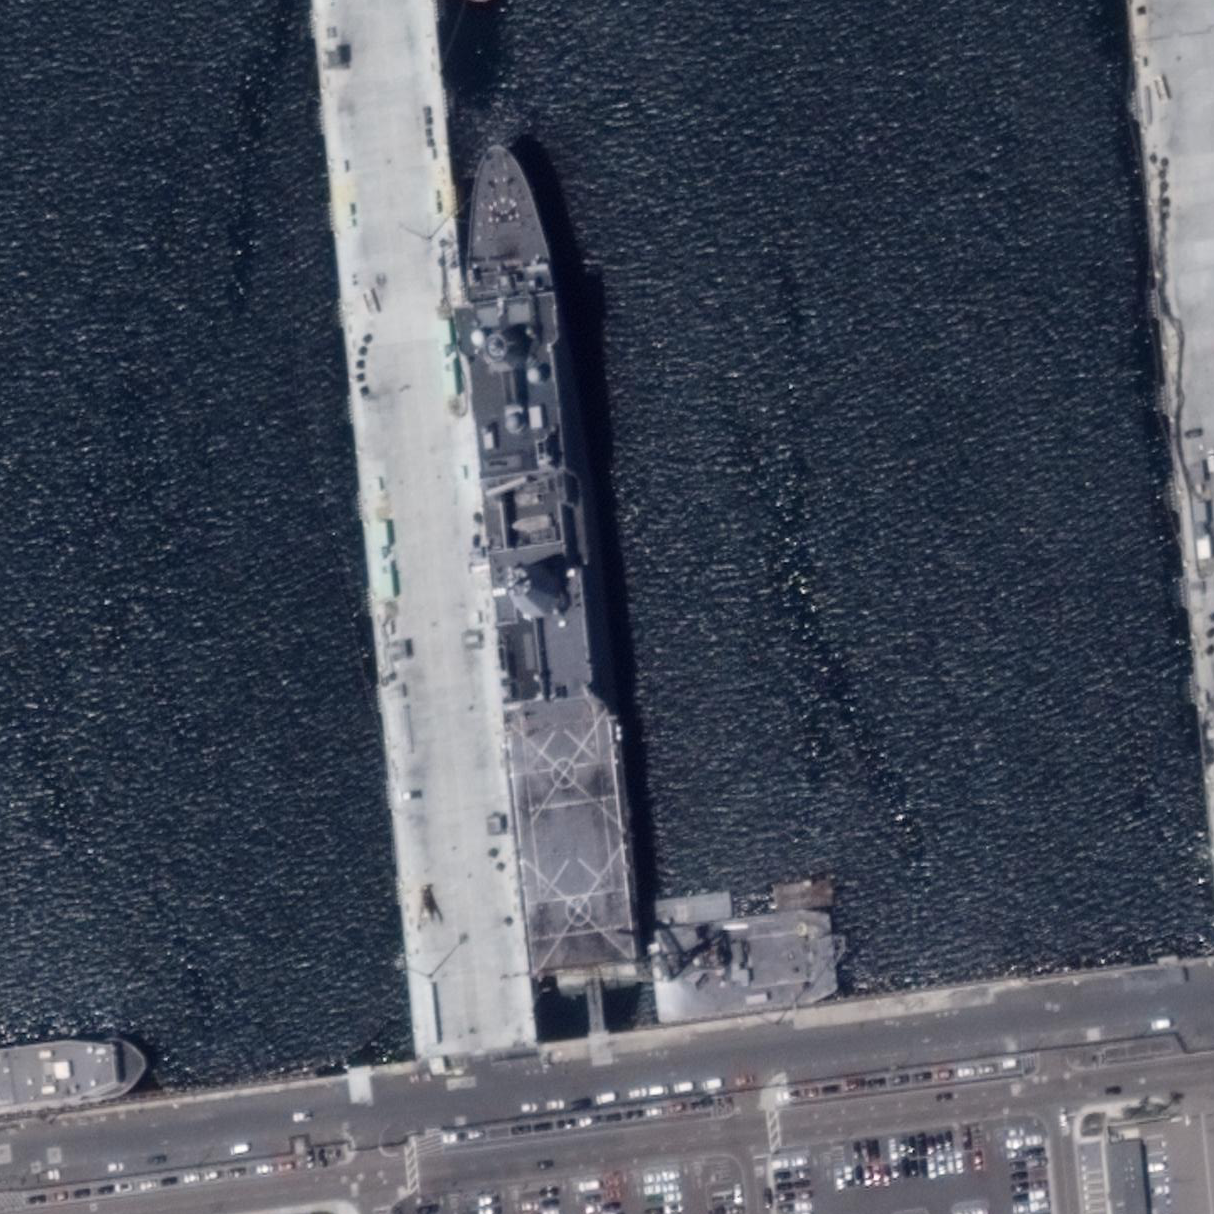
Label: San_Antonio-class_transport_dock